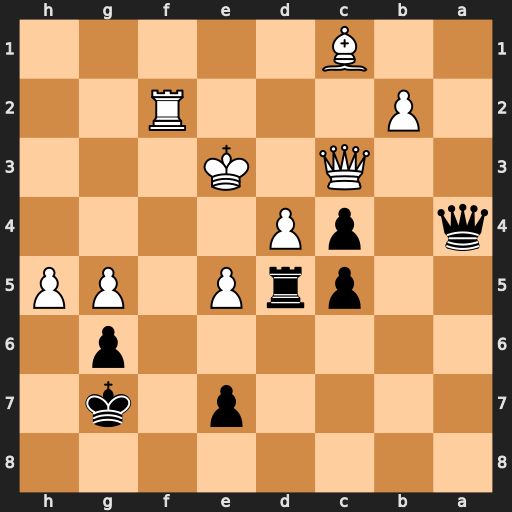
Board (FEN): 8/4p1k1/6p1/2prP1PP/q1pP4/2Q1K3/1P3R2/2B5
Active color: b
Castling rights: -
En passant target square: -
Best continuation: cxd4+ Ke4 dxc3